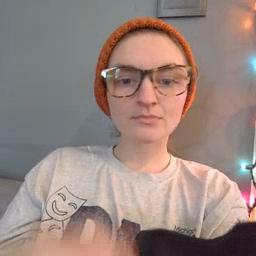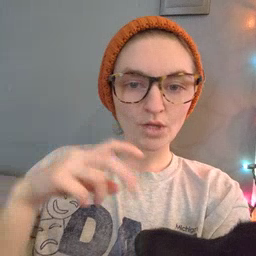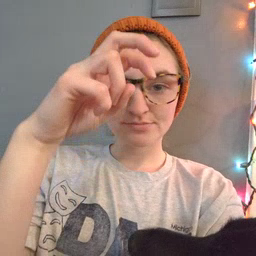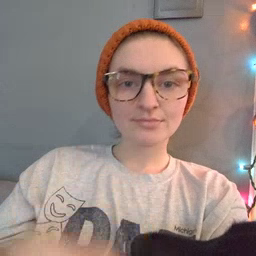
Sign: stairs